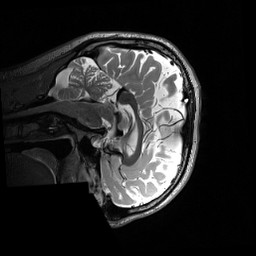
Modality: T2w
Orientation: sagittal
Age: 23
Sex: male
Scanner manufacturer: siemens
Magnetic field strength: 3 T
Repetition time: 3.2 s
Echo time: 0.566 s